Question: I am trying to align two social feedback buttons as below:
'''
<div>
<a href="https://twitter.com/share" class="twitter-share-button" data-url="http://myaddress/<?php echo $reference; ?>" data-count="none" data-dnt="true">Tweet</a>
<script>!function(d,s,id){var js,fjs=d.getElementsByTagName(s)[0],p=/^http:/.test(d.location)?'http':'https';if(!d.getElementById(id)){js=d.createElement(s);js.id=id;js.src=p+'://platform.twitter.com/widgets.js';fjs.parentNode.insertBefore(js,fjs);}}(document, 'script', 'twitter-wjs');</script>
<div class="fb-share-button" data-href="http://myaddress/<?php echo $reference; ?>" data-type="button">
</div>
</div>
'''
The problem is, the buttons keep getting displayed like this:

For some reason they are not aligned vertically. What I want, is for them to be down near the bottom left corner of the page, and separated by an adjustable number of pixels and of course, vertically aligned. In the future, I may add more buttons. What is the best solution for this?
I have tried a number of things with divs and CSS to no avail. The last time I had to do any of this it was all done with tables but that is old-hat now. Thanks.
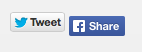
Answer: I'm not a fan of any of these answers as they don't tackle the problems that you have.
You actually already mentioned a fix yourself for the vertical alignment of the buttons. The easiest fix would be to just add a 'vertical-align' attribute to the twitter class as so:
'''
.twitter-share-button
{
vertical-align: bottom;
width: 90px !important;
}
'''
The width '!important' tag is an unfortunate solution to the fact that twitter injects an iframe into your html and makes it very hard to style normally. I have made a jsfiddle for you to see the results <URL>. Adjusting the width like this is the only thing that will change the padding between the two buttons.